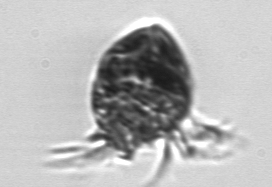
Label: Strombidium_morphotype1